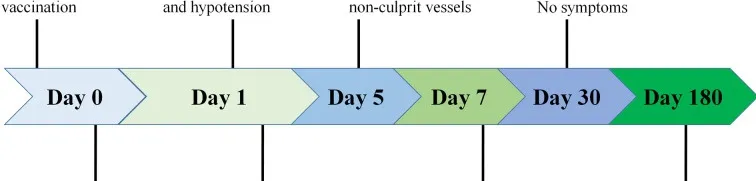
Schematic diagram showing the timeline from vaccination to the onset of AMI up until patient discharge.
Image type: chart (chart)